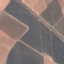
Label: PermanentCrop